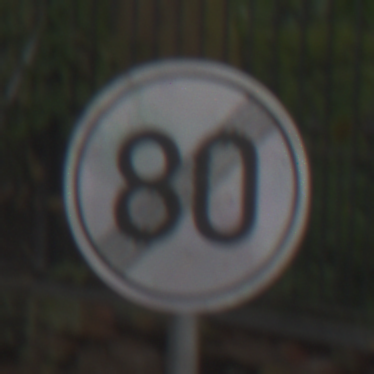
Verkehrszeichen: EndeGeschwindigkeit80
Umgebung: Outdoor, Urban
Tageszeit: MorningAfternoon
Wetter: Overcast
Licht: Natural
Jahreszeit: NotSpecified
Kontrast: LowContrast